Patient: sex M, age 40
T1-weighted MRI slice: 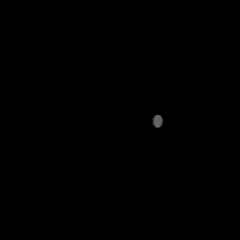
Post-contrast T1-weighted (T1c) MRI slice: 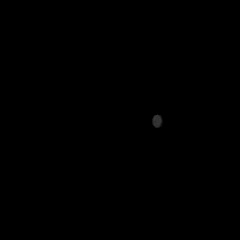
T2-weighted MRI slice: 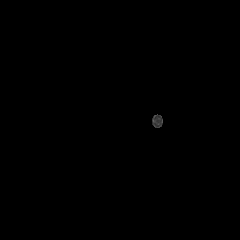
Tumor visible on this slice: no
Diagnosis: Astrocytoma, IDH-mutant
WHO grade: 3